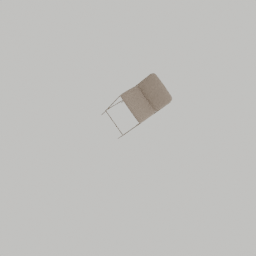
Label: furniture